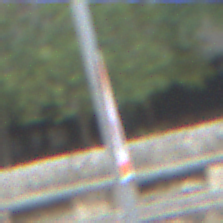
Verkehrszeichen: AmphibienwanderungRechts
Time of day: MorningAfternoon
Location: Outdoor (Suburban)
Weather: PartlyCloudy
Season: NotSpecified
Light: Natural